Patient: sex F, age 57
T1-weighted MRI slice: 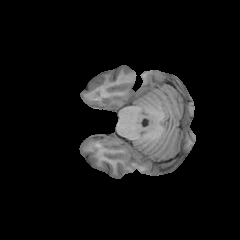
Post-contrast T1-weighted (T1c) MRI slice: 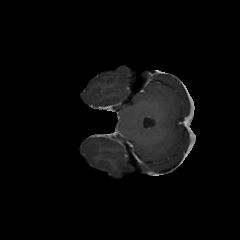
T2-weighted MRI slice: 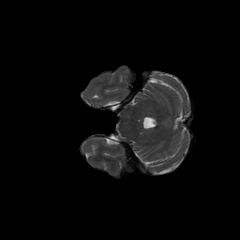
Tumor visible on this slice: no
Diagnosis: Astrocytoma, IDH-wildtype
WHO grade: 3